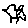
Label: bird